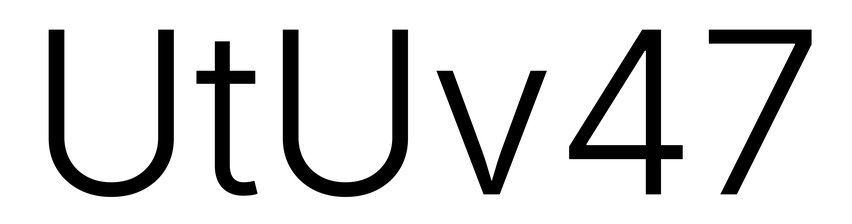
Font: Inter_Light